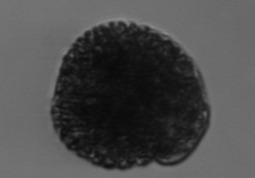
Label: Vicicitus_globosus